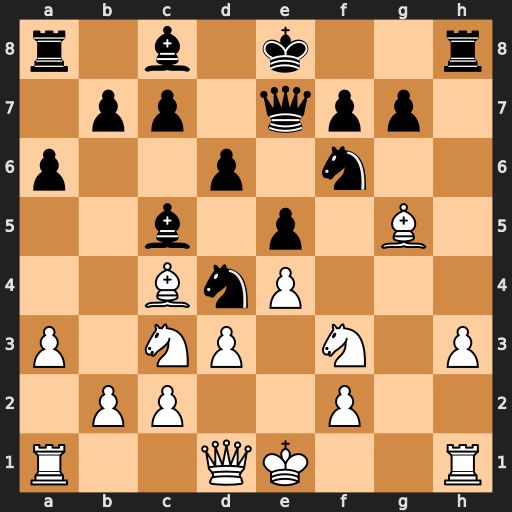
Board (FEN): r1b1k2r/1pp1qpp1/p2p1n2/2b1p1B1/2BnP3/P1NP1N1P/1PP2P2/R2QK2R
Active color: w
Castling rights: KQkq
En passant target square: -
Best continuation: Nxd4 Bxd4 Nd5 Nxd5 Bxe7